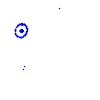
Particle: proton